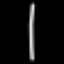
Label: line